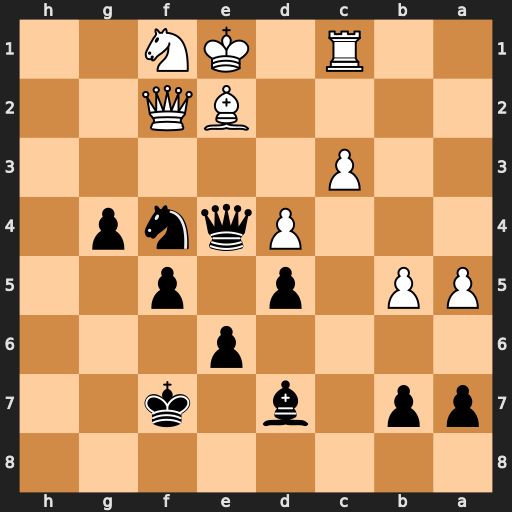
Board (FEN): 8/pp1b1k2/4p3/PP1p1p2/3Pqnp1/2P5/4BQ2/2R1KN2
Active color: b
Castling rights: -
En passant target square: -
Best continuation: Nd3+ Kd2 Nxf2